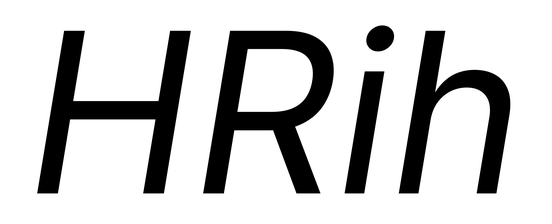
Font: Inter-Italic_Italic